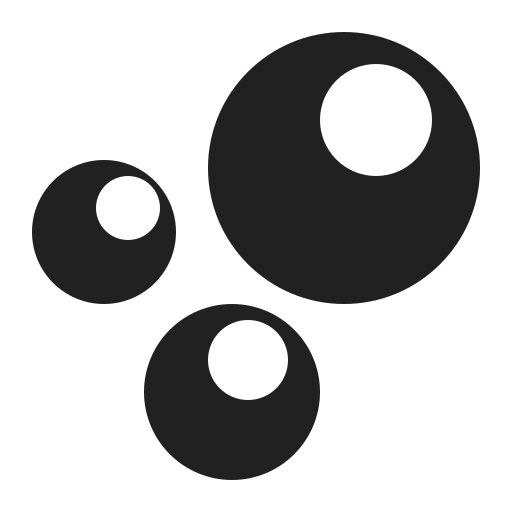
bubbles high contrast